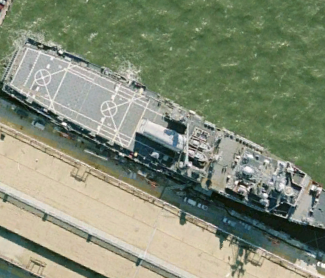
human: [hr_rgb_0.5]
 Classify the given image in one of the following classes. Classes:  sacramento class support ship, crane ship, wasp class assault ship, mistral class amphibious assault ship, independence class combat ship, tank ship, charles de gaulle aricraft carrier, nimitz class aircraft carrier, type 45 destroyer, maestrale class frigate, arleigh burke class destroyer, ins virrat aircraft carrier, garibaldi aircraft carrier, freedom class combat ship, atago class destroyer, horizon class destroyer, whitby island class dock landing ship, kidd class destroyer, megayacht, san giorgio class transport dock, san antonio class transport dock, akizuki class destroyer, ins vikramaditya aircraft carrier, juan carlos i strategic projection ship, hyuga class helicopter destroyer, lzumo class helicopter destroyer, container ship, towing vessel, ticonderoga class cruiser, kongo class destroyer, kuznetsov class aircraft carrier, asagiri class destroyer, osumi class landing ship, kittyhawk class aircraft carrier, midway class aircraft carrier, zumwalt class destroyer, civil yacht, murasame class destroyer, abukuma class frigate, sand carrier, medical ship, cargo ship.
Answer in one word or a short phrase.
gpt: Whitby Island class dock landing ship